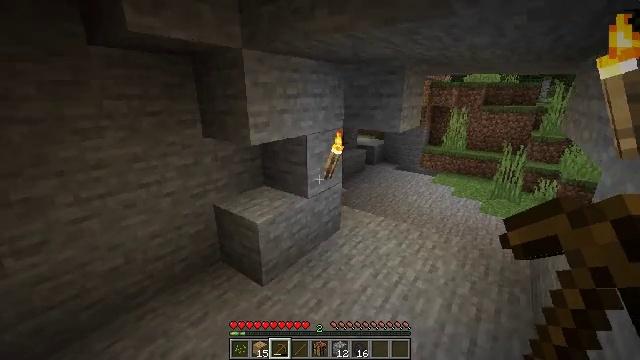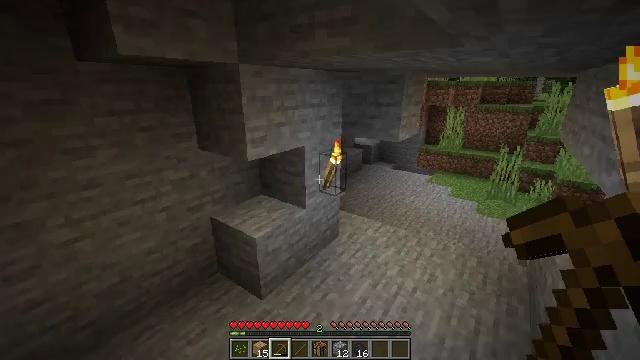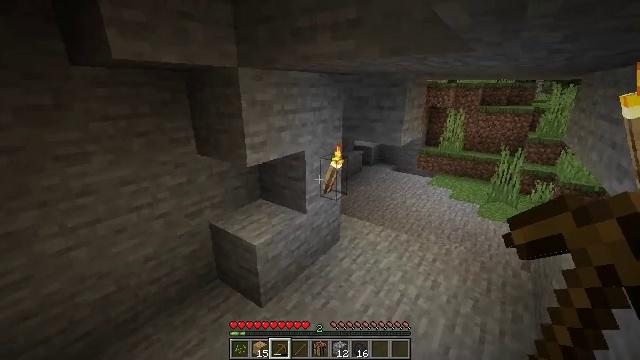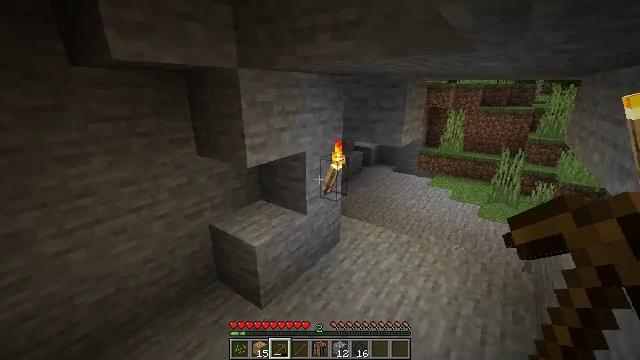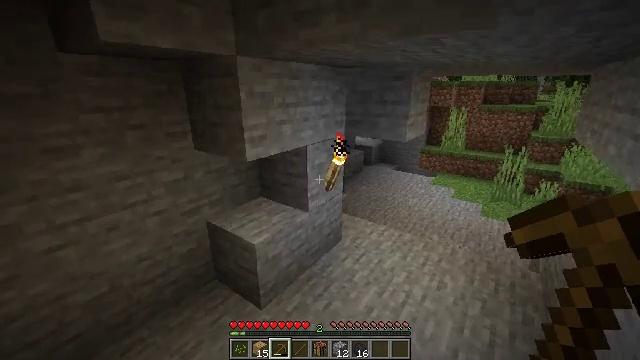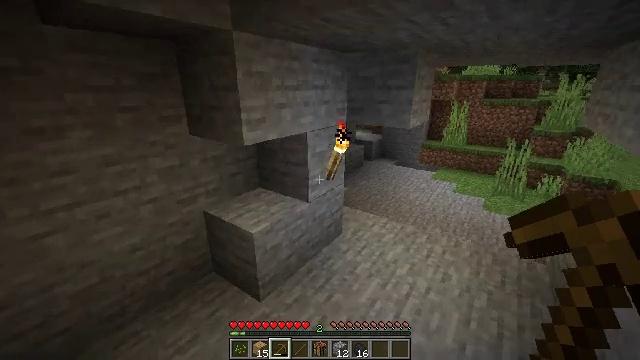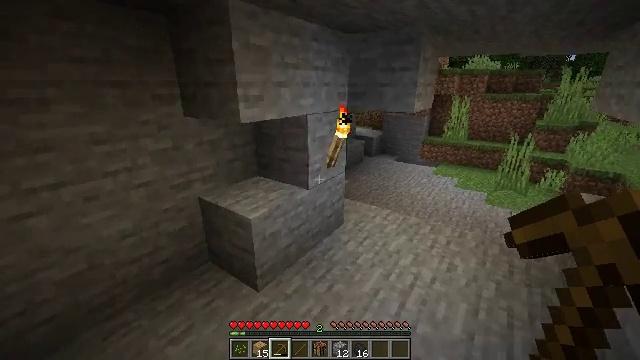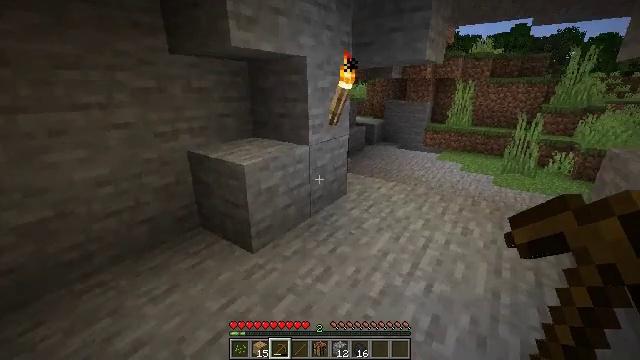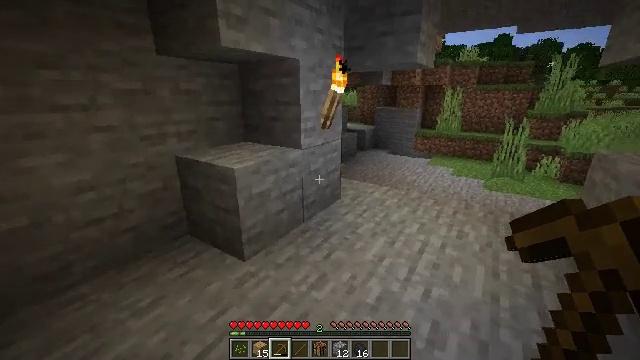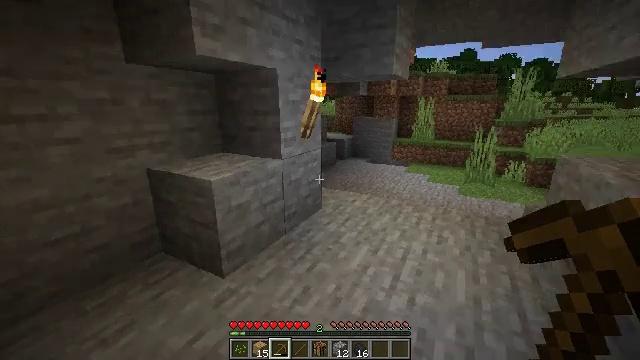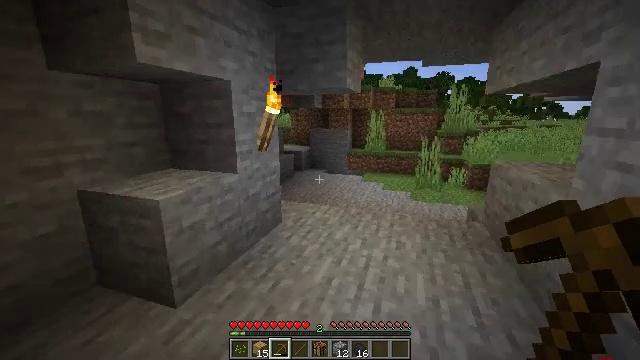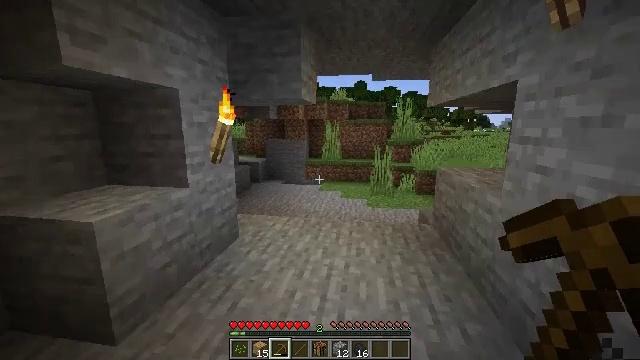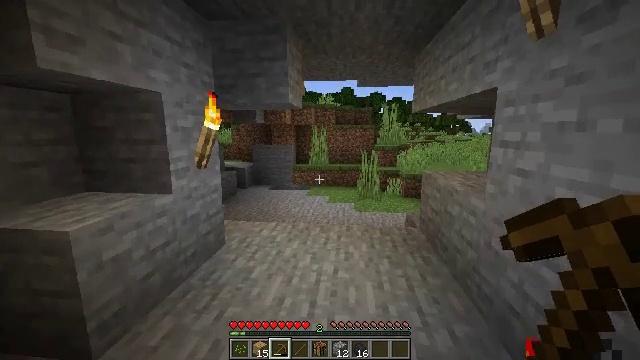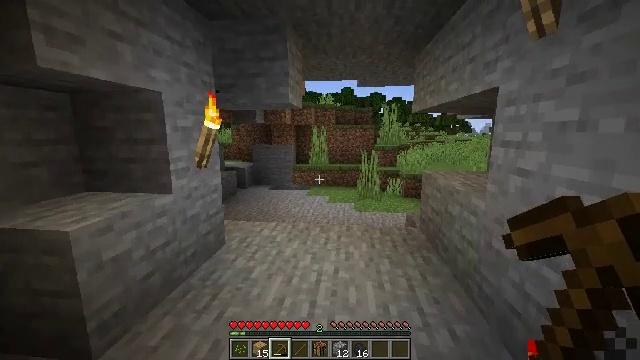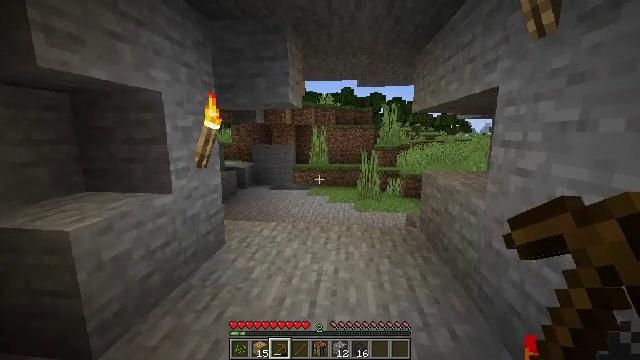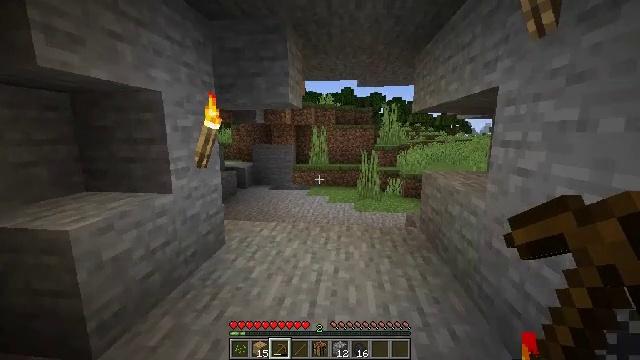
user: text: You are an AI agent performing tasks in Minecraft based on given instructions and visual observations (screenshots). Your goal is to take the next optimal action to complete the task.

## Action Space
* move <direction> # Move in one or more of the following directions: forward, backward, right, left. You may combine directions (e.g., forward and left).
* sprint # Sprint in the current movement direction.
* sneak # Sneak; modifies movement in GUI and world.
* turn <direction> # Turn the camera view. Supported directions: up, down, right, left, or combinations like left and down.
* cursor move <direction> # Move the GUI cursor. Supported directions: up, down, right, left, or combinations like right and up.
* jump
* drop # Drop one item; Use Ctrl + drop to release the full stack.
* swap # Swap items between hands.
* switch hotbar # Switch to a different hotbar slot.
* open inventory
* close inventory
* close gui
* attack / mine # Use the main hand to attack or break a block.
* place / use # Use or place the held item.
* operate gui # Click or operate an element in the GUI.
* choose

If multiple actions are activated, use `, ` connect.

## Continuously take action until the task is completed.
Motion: motion action
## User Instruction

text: Gather the torch from its position.
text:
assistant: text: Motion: turn down
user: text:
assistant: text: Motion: no_op
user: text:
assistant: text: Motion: no_op
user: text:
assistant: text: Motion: no_op
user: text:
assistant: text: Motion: no_op
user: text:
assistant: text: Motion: no_op
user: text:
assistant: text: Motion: no_op
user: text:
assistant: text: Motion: turn right and up
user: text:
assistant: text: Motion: turn right and up
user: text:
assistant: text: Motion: turn right and up
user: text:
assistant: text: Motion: turn right and up
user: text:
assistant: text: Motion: turn right and up
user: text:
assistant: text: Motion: no_op
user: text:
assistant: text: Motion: no_op
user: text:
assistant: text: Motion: no_op
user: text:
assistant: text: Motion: no_op
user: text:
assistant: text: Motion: no_op
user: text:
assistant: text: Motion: no_op
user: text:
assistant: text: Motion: no_op
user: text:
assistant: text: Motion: no_op
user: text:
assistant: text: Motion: turn right
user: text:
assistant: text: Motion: turn right
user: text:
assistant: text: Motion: turn right
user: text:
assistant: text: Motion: turn right
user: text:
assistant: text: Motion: turn right
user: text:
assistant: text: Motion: no_op
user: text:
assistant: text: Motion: no_op
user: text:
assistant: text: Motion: no_op
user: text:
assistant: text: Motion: no_op
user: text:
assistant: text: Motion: no_op